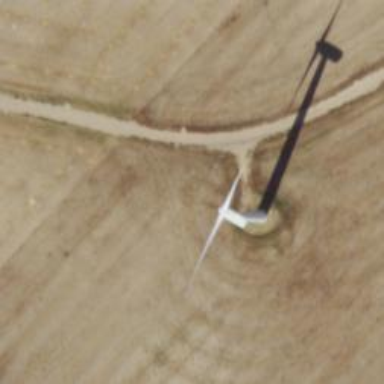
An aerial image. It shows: Wind generator using wind turbines of horizontal axis.